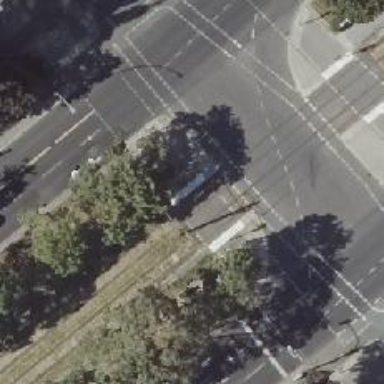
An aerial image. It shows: Footway located on traffic island.